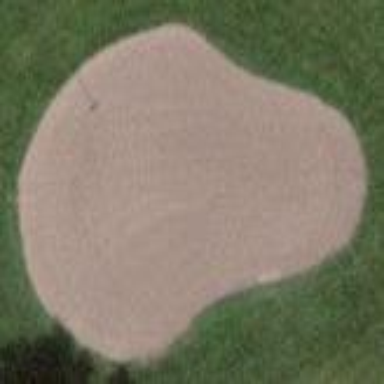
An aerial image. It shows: Bunker on golf course.